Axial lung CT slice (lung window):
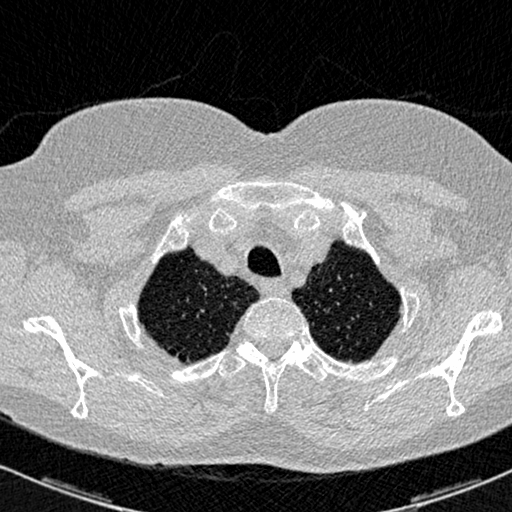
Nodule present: no